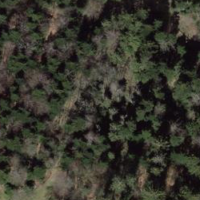
EUNIS habitat code: 44
Species observed at this site:
Oxalis acetosella